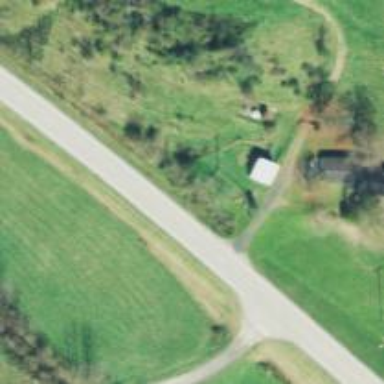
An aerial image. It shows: Secondary road.